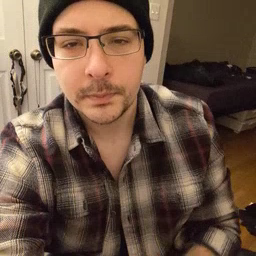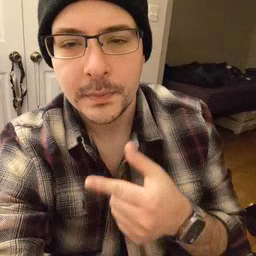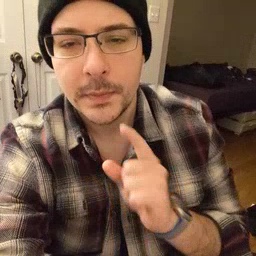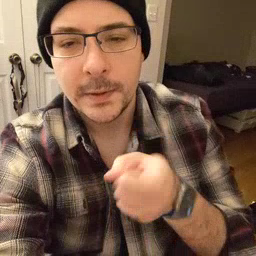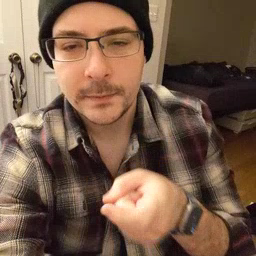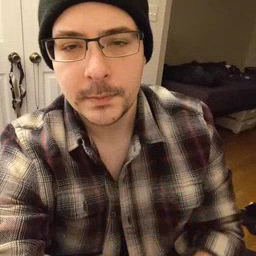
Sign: gift